Question: I want to display my picture and content as below:

The white background under image is a jpg file which will be parent div background.
I tried placing like as below but was not sure how to place text then
'''
<div style="position: relative; left: 0; top: 0;">
<img src="images/A.jpg" style="position: relative; top:
0; left: 0;"/>
<img src="images/B.jpg"
style="position: absolute; top: 30px; left: 65px;height:220px"/>
</div>
'''
Please help me here.
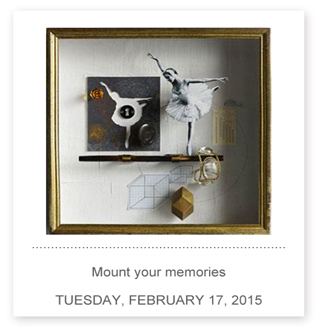
Answer: You could try this approach using css3 shadow.
'''
#image_container {
background: #ffffff;
width: 140px;
text-align: center;
padding: 10px;
-webkit-box-shadow: 1px 1px 8px 0px rgba(50, 50, 50, 0.75);
-moz-box-shadow: 1px 1px 8px 0px rgba(50, 50, 50, 0.75);
box-shadow: 1px 1px 8px 0px rgba(50, 50, 50, 0.75);
margin: 10px;
}
'''
'''
<div id="image_container">
<img src="https://www.gravatar.com/avatar/4ee102e4ae1b9ab69077f7c471365f69?s=128&d=identicon&r=PG&f=1" class="main_image">
<div class="text">text here</div>
</div>
'''
If you prefer css2 way you have to add 'background' to '#image_container'.
'''
#image_container {
background: url('http://i.stack.imgur.com/HcfbJ.jpg');
width: 320px;
height: 320px;
text-align: center;
padding: 40px;
margin: 10px;
box-sizing: border-box;
}
.main_image {
width: 180px;
height: 180px;
}
.text {
padding-top: 40px;
}
'''
'''
<div id="image_container">
<img src="https://www.gravatar.com/avatar/4ee102e4ae1b9ab69077f7c471365f69?s=128&d=identicon&r=PG&f=1" class="main_image">
<div class="text">text here</div>
</div>
'''